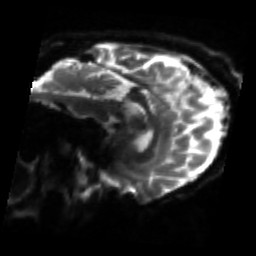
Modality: sbref
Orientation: sagittal
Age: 51
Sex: male
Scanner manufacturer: siemens
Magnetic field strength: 3 T
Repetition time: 4.71 s
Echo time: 0.0906 s